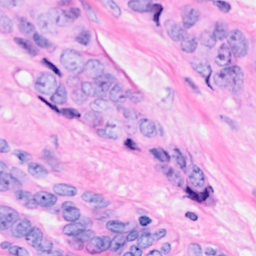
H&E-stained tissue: Breast